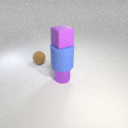
small purple rubber cube above large blue rubber cylinder